Field crop: tomato
Growth stage: 1
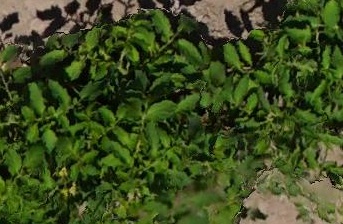
Species: tomato